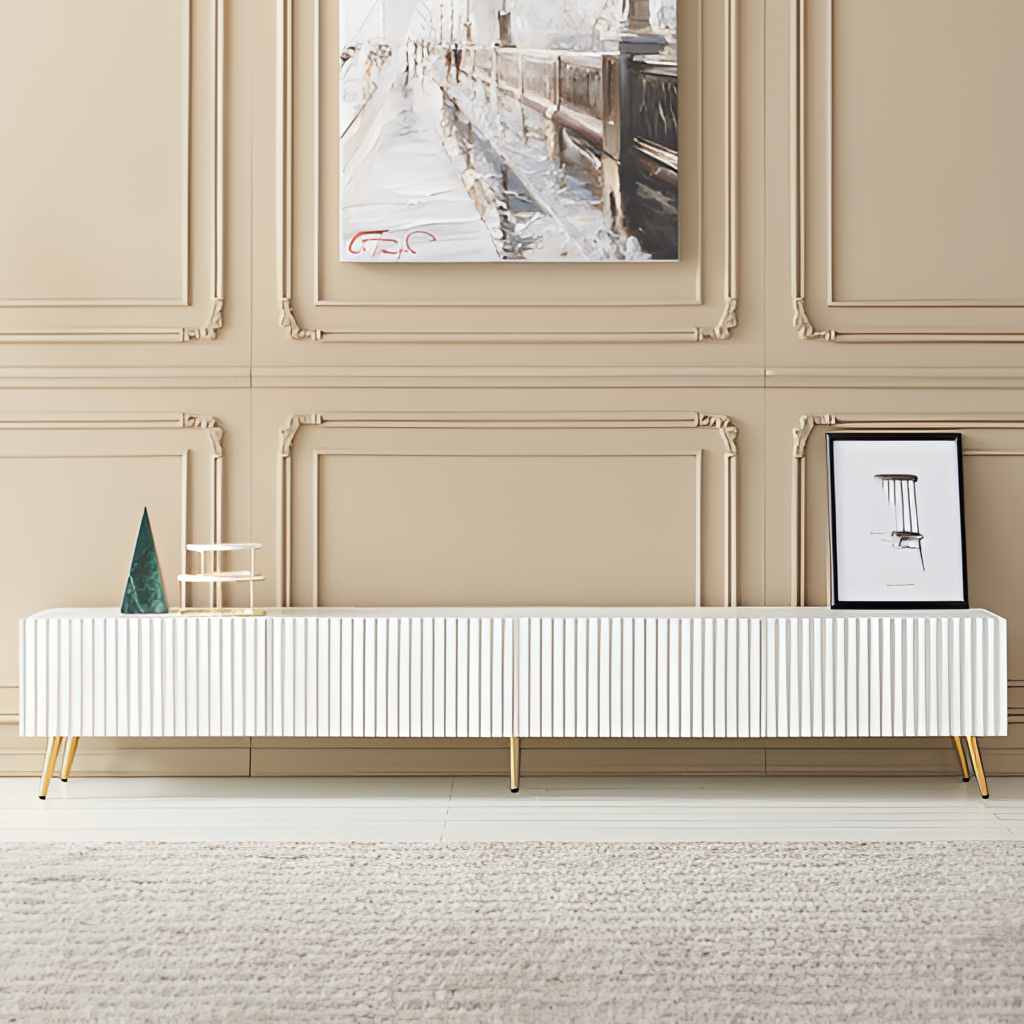
living room, wood console, carpet flooring, with textured pattern, modern, beige wood wallpaper, with solid pattern